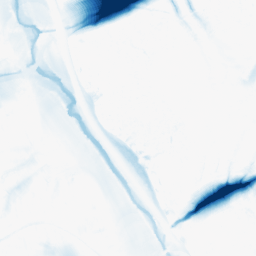
Category: morphological
Decomposition family: morphological_ellipse
Decomposition parameters: operation: closing
width: 50
height: 50
Upsampling method: sinc_hamming
Upsampling parameters: scale: 2
kernel_size: 8
Upsampling scale: 2